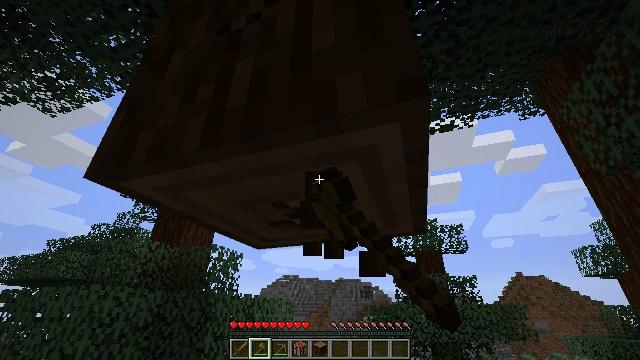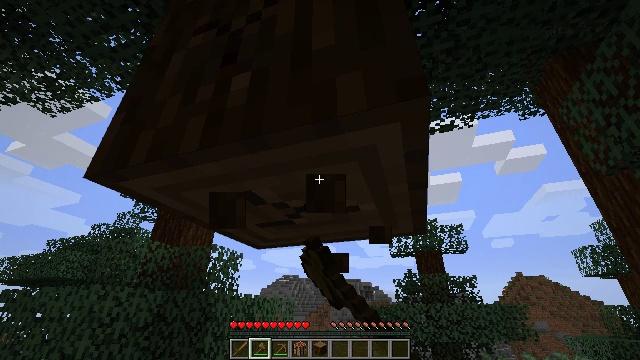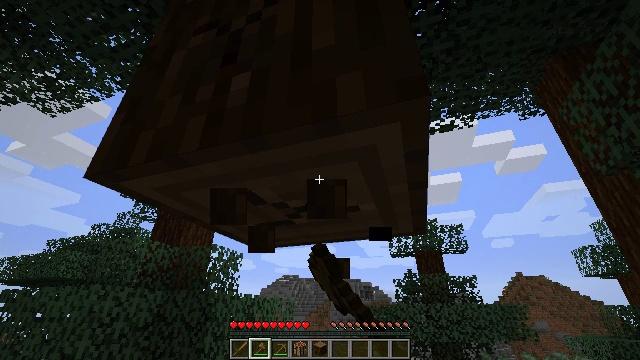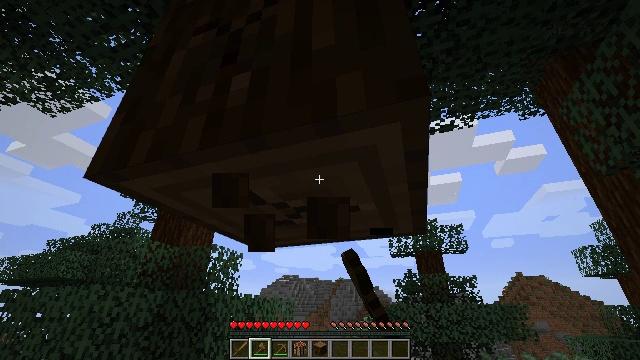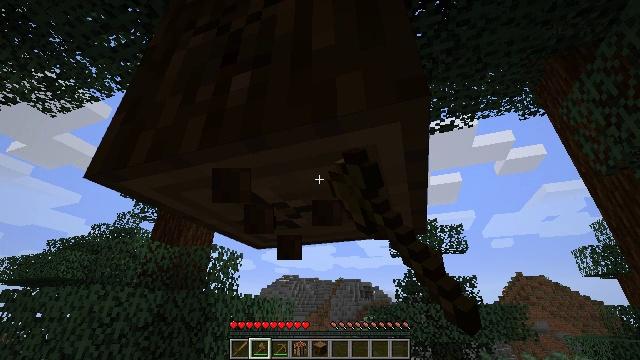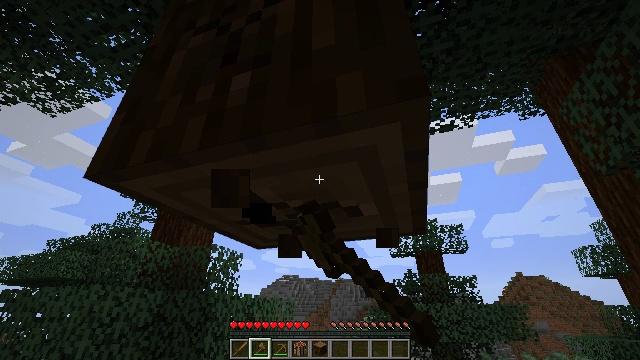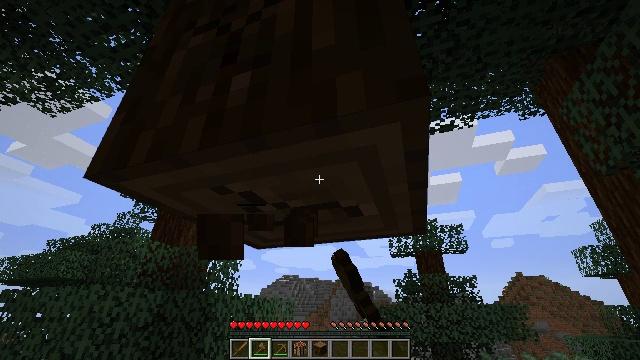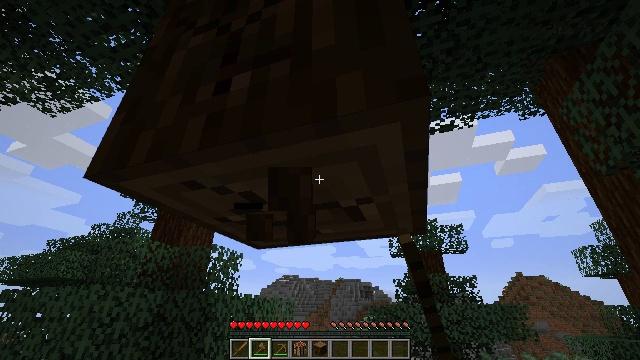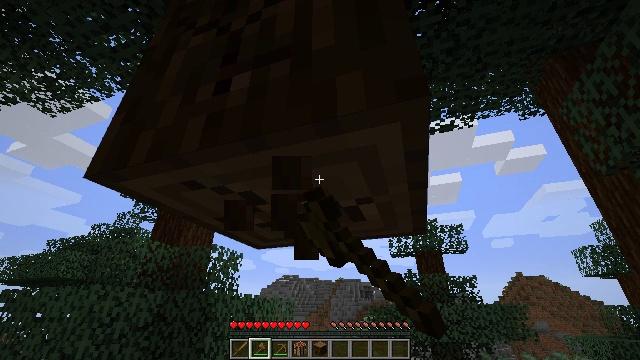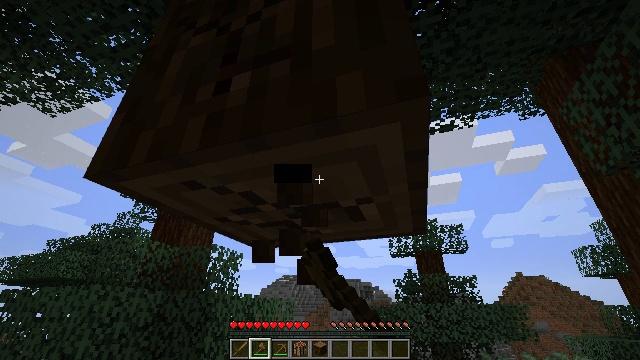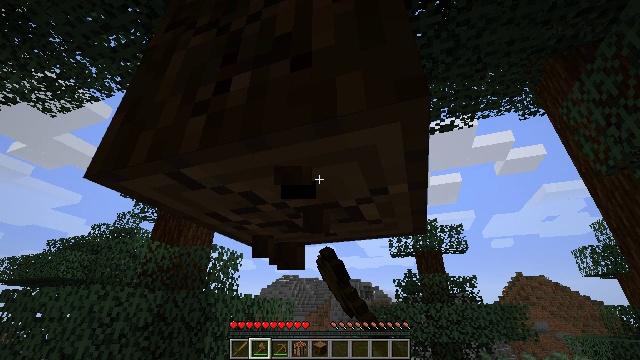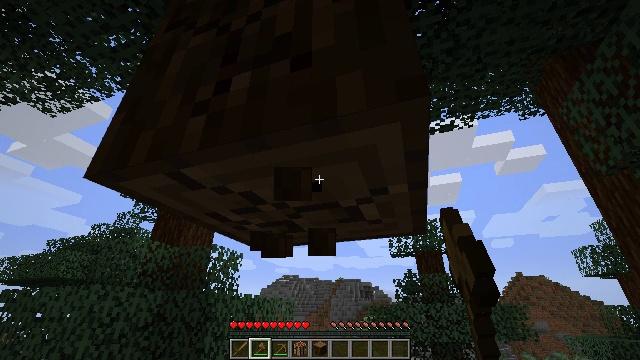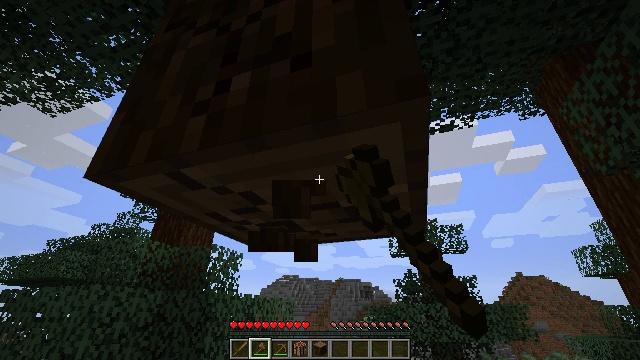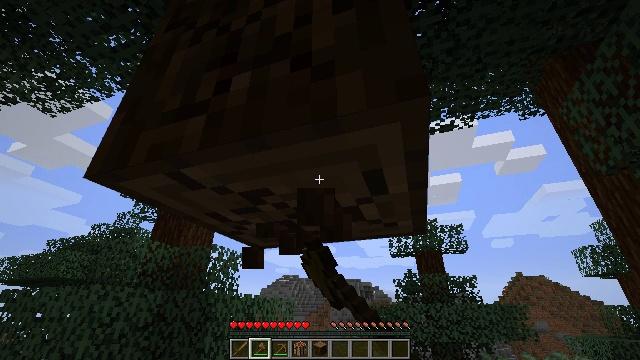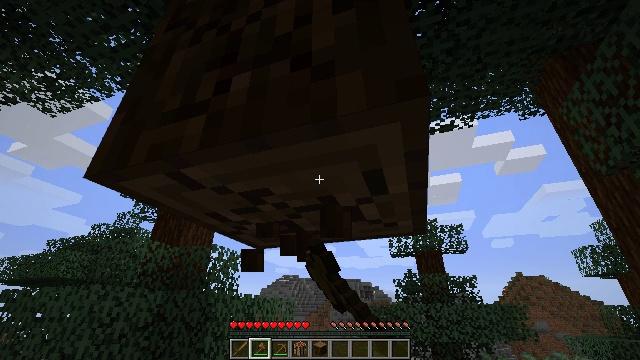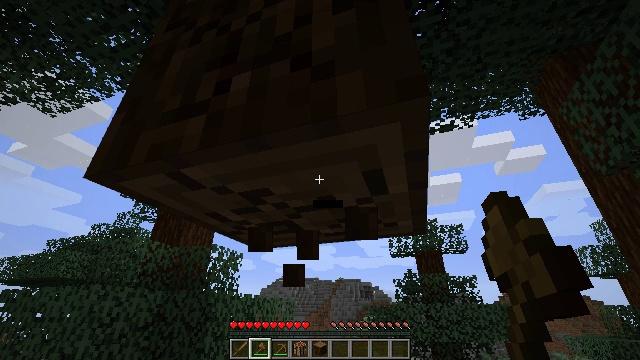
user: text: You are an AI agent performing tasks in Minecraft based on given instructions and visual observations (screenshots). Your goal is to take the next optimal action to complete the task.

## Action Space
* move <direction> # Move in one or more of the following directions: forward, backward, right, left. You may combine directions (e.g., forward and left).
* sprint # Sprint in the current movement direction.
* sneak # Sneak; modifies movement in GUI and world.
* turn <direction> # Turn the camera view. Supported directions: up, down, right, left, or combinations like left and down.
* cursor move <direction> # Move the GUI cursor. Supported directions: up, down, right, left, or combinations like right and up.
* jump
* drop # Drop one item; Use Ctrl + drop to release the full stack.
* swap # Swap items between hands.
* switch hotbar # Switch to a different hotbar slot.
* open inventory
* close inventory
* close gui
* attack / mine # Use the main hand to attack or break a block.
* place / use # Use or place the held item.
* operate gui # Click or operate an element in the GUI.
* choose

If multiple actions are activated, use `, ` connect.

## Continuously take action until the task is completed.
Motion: motion action
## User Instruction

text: Chop down the spruce log.
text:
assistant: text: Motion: attack / mine
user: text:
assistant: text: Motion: attack / mine
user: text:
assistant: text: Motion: attack / mine
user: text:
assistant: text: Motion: attack / mine
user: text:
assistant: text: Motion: attack / mine
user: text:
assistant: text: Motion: attack / mine
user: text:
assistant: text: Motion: attack / mine
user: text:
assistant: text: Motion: attack / mine
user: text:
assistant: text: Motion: attack / mine
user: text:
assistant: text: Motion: attack / mine
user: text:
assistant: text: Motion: attack / mine
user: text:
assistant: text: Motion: attack / mine
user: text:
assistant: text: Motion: attack / mine
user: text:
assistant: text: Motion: attack / mine
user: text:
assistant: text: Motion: attack / mine
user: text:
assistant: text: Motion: attack / mine
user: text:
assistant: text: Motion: attack / mine
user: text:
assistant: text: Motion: attack / mine
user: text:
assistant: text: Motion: attack / mine
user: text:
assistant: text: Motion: attack / mine
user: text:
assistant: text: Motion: attack / mine
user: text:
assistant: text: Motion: attack / mine
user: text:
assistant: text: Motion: attack / mine
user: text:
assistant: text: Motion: attack / mine
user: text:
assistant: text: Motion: attack / mine
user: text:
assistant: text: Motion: turn up, attack / mine
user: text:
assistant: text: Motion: attack / mine
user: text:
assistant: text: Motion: turn up, attack / mine
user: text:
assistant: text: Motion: turn up, attack / mine
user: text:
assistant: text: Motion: turn up, attack / mine